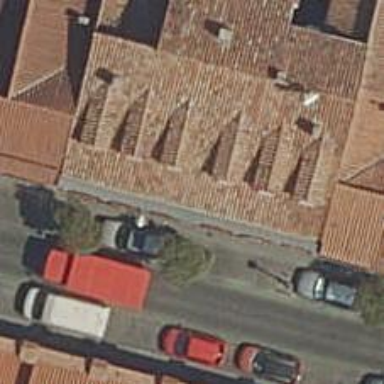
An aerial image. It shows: Restaurant.